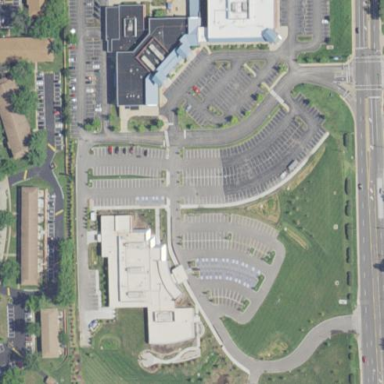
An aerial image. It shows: Hospital providing healthcare services.